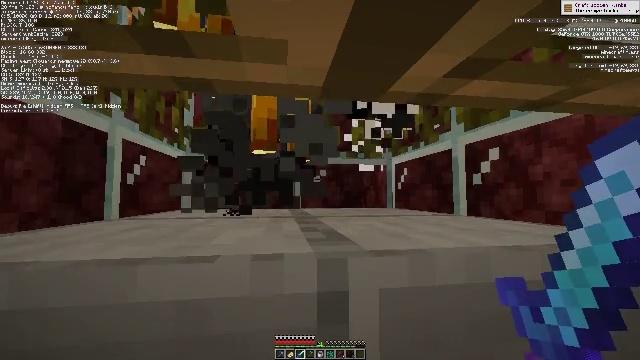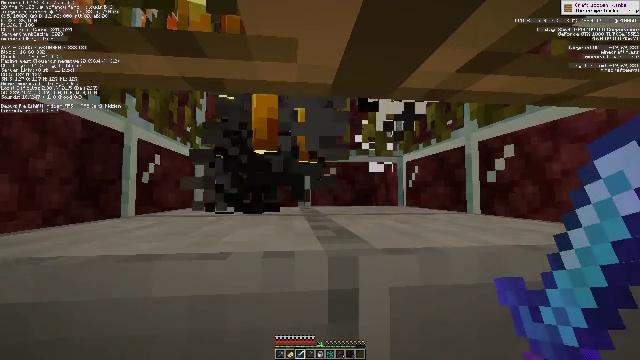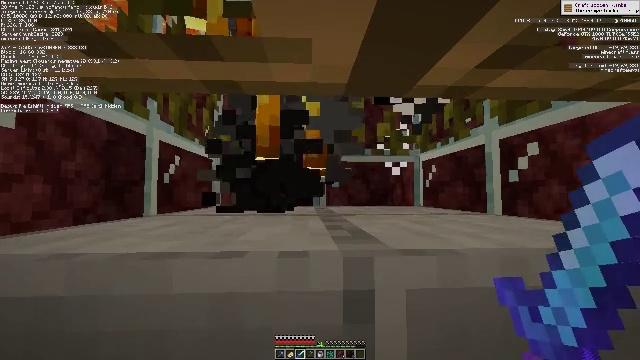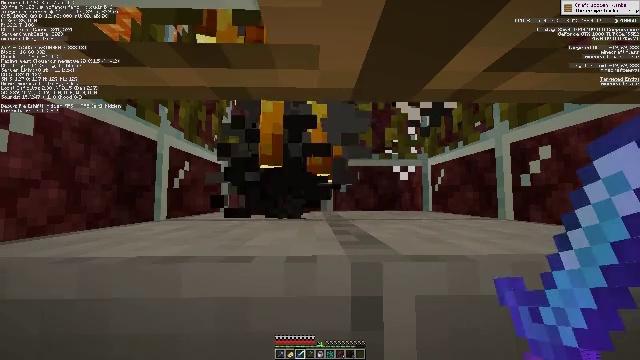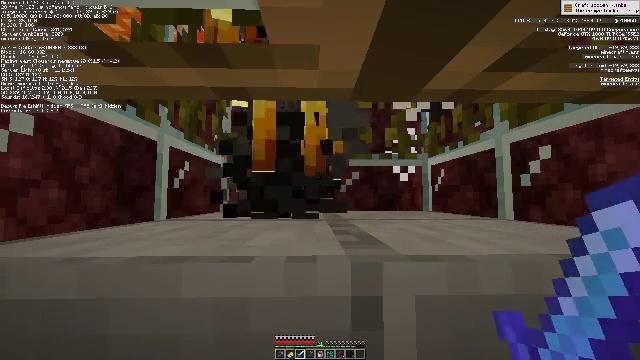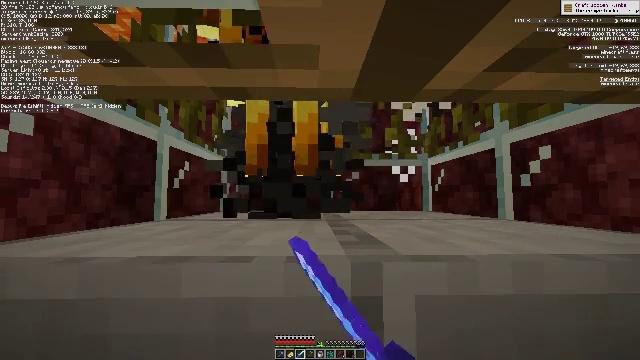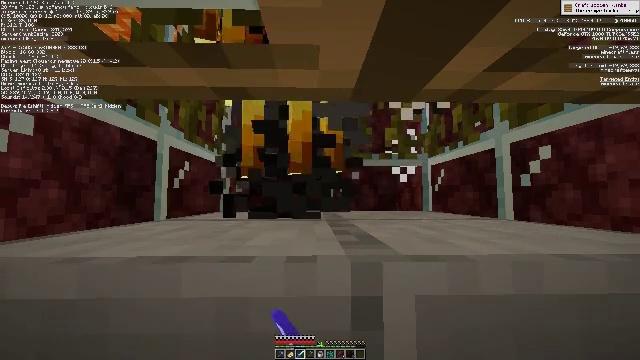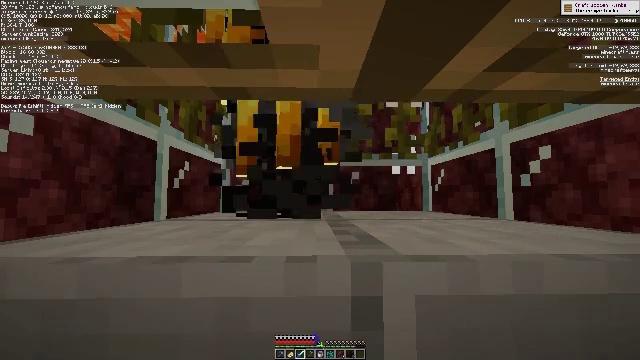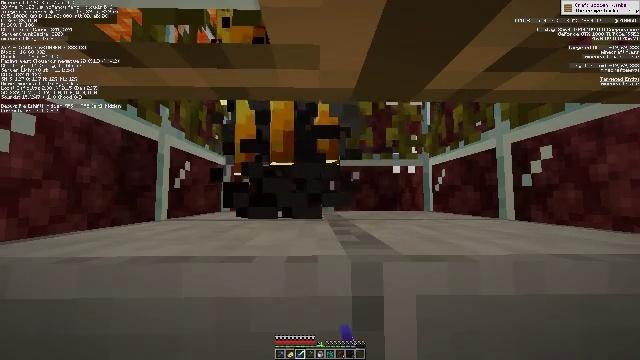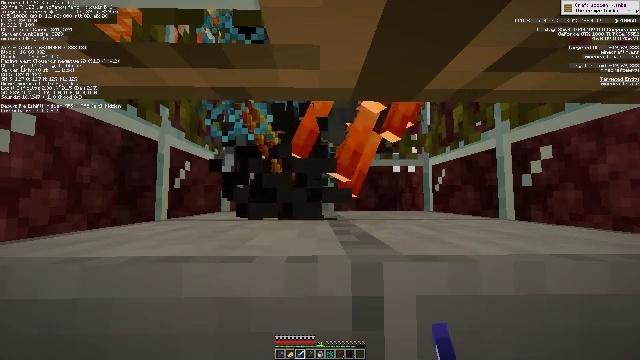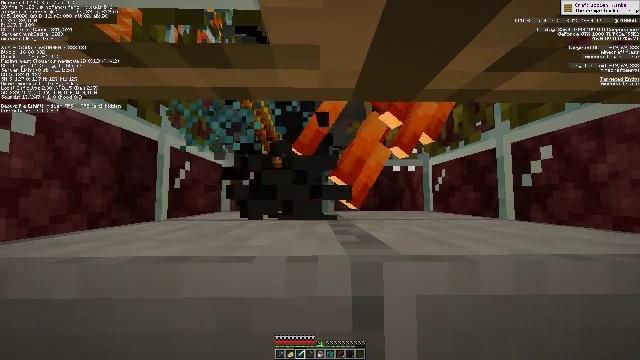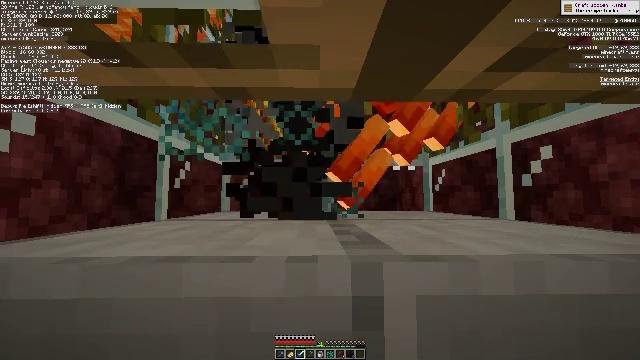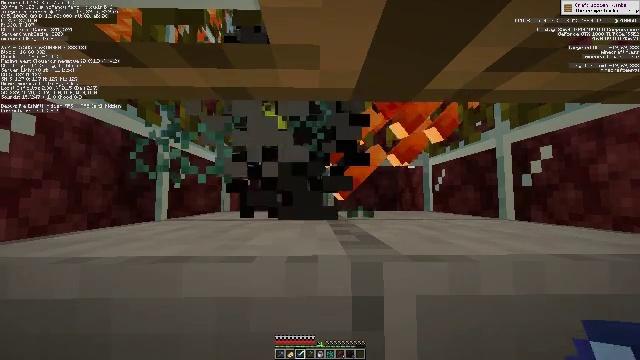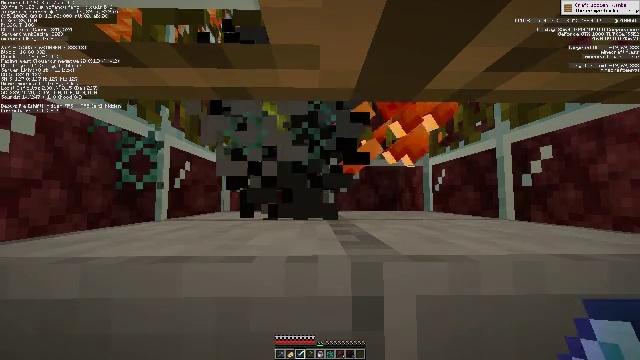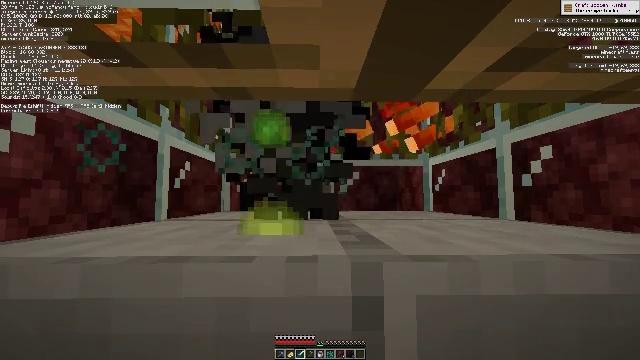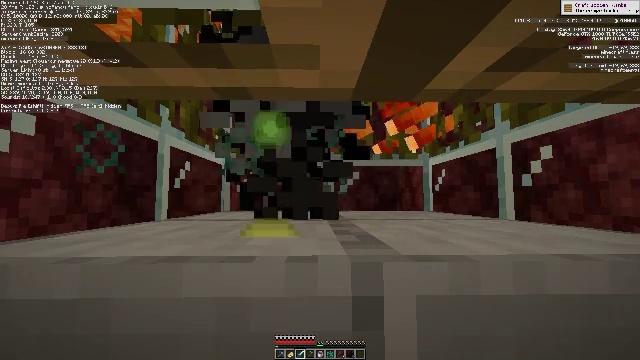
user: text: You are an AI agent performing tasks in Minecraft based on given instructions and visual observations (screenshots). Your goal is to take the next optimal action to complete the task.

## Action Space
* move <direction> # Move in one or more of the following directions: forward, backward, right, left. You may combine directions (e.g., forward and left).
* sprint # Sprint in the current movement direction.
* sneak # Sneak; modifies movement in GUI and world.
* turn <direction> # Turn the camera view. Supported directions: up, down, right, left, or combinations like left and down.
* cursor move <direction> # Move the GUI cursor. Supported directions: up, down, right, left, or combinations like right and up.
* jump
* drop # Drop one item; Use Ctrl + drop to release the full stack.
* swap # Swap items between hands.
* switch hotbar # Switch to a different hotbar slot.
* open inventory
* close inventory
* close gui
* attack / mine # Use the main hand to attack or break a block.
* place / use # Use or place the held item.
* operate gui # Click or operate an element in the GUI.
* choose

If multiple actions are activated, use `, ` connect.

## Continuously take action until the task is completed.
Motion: motion action
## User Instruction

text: Fight the blaze in the Nether.
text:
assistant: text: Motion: turn left
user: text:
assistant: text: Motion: turn left
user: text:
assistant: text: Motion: turn left and up
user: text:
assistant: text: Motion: attack / mine
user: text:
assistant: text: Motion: attack / mine
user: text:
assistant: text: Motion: attack / mine
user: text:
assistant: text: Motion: no_op
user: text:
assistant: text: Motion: no_op
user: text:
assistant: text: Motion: no_op
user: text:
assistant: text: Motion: no_op
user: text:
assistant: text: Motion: no_op
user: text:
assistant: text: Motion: no_op
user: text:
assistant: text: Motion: no_op
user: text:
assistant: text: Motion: no_op
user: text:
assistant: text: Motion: no_op
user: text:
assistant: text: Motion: no_op
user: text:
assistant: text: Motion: no_op
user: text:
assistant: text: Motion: no_op
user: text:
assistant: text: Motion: no_op
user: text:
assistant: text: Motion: no_op
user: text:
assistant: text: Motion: no_op
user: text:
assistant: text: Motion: no_op
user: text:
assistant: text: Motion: no_op
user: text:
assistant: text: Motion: no_op
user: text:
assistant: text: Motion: no_op
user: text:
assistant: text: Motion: no_op
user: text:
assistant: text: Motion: no_op
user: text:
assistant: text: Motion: no_op
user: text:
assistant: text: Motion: no_op
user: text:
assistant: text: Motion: no_op